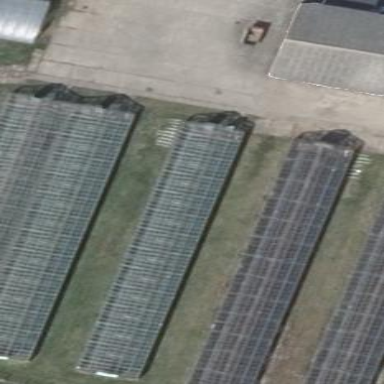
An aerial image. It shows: Greenhouse.